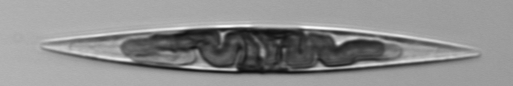
Label: Pleurosigma